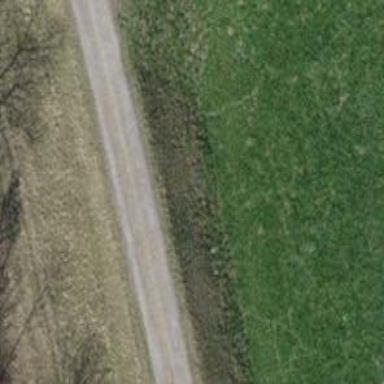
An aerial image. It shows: Track with fine gravel surface graded as grade 2.